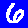
Digit: 6